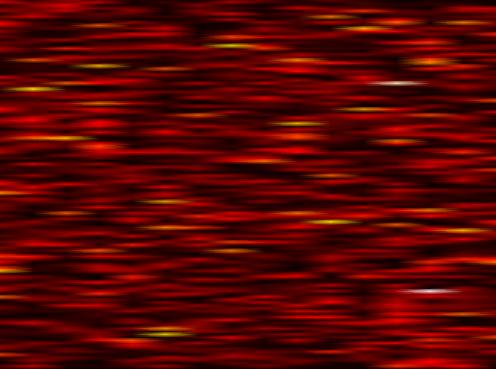
Label: FOFDM